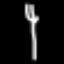
Label: fork